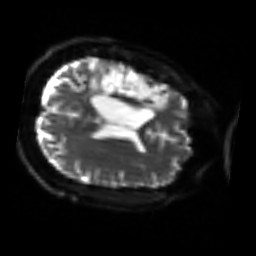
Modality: sbref
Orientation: axial
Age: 42
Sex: male
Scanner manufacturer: siemens
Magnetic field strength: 3 T
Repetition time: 3.2 s
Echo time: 0.081 s